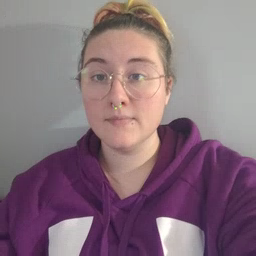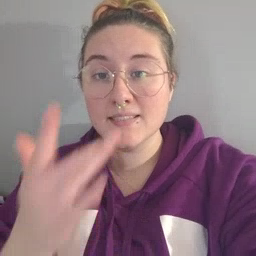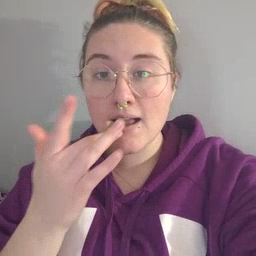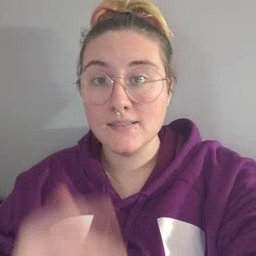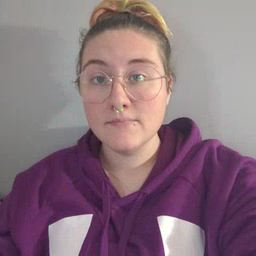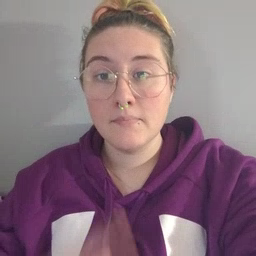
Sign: taste